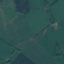
Label: Pasture